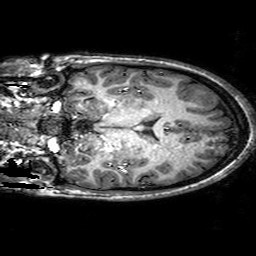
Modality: T1w
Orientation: coronal
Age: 19
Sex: female